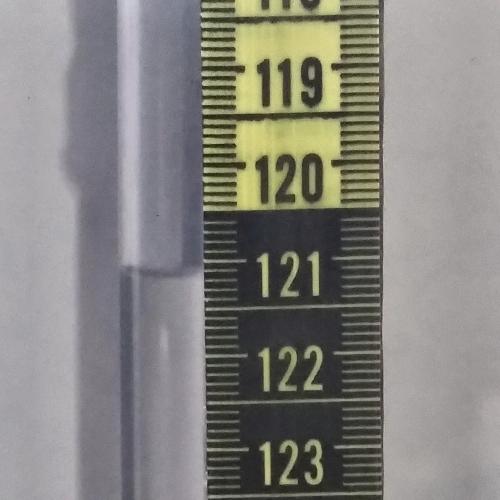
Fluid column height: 121.1 cm